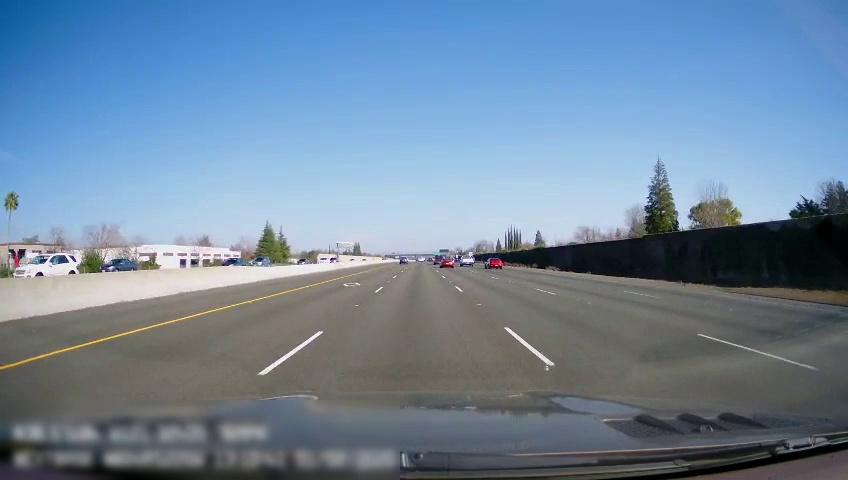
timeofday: Day
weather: Sunny
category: Drivable Space
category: Vehicles | SUV
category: Vehicles | Car
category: Vehicles | Car
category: Vehicles | SUV
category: Vehicles | Car
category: Vehicles | SUV
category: Vehicles | SUV
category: Vehicles | Car
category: Vehicles | Car
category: Vehicles | Car
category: Vehicles | Car
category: Vehicles | Truck
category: Lanes | Alternate Lane
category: Lanes | Current Lane
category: Lanes | Current Lane
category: Lanes | Alternate Lane
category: Lanes | Alternate Lane